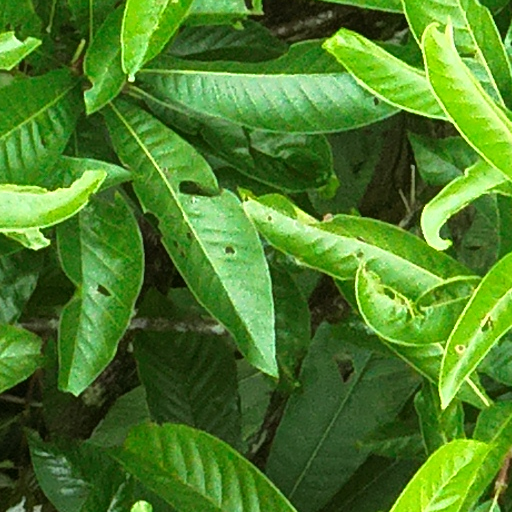
Species: Alseis blackiana
GBIF accepted scientific name: Alseis blackiana
Crown area (m\u00b2): 21.042